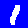
Digit: 1